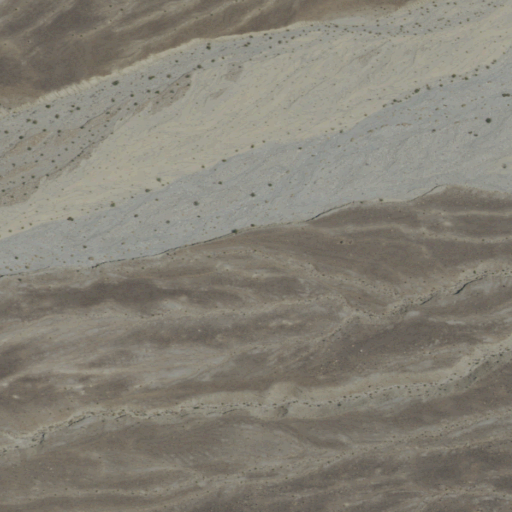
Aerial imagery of valley in California named Trail Canyon containing shrub and barren land